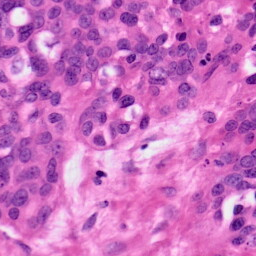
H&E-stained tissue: Ovarian